Question: I want to move a text of 'label' from left to right or vice versa. Means I am finding alternative to 'marquee' tag here. Is there any solutions for this.

'''
-(UIView*)otherView:(UIView *)oview
{ // backgroundImgLogin
UIImageView *backgroundImgLogin=[[UIImageView alloc]initWithFrame:CGRectMake(0, 0, oview.frame.size.width, oview.frame.size.height)];
backgroundImgLogin.image=[UIImage imageNamed:@"green-Home1.jpg"];
[oview addSubview:backgroundImgLogin];
//welcome Label
UILabel *welcomeLabel=[[UILabel alloc]initWithFrame:CGRectMake(15,45+45+18, 1, 35)];
[welcomeLabel setText:@"Please enter your login ID and password to continue"];
[welcomeLabel setTextColor:[UIColor whiteColor]];
[welcomeLabel setFont:[UIFont fontWithName:@"Helvetica" size:20]];
[welcomeLabel sizeToFit];
[oview addSubview:welcomeLabel];
return oview;
}
'''
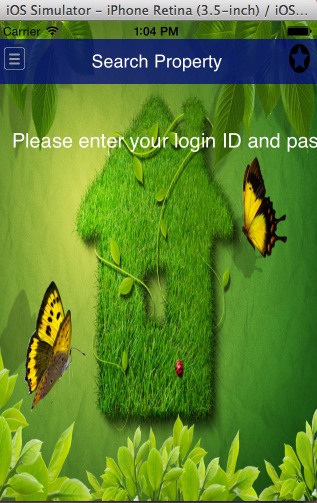
Answer: I think that the solution is not too complicated because you have to consider that a scrolling is a translation on the x-axis by an arbitrary value.
It means that step by step, maybe with an UIView animation, you have to add (scroll to the right side of the graphic context) an arbitrary value to the current x value of your label and subtract it if you want to move on the left.
If you want you can download the complete source code of an objective-c marquee implementation here
<URL>
I paste here an obj-c method that (I hope!) can help you.
-(void)scrollContentView:(UIView*)content toDirection:(L3SDKMarqueeDirection)direction withSpeed:(float)speed{
'''
CGRect newFrame;
CGRect resetFrame;
//defines the amount of the translation (scrolling) to the x axis
int xProgression=15;
float newX=0;
float resetX=0;
switch (direction) {
case L3SDKMarqueeDirectionLeft:
//if the scrolling happens to the left, to define a new translate frame
//we have to subtract the translation amount (xProgression) from the current x position
newX=content.frame.origin.x-xProgression;
//when the scroll will be completed (out of the left side) we have to restart
//the scrolling from the right side
resetX=self.frame.size.width;
break;
case L3SDKMarqueeDirectionRight:
//if the scrolling happens to the right, to define a new translate frame
//we have to add the translation amount (xProgression) from the current x position
newX=content.frame.origin.x+xProgression;
//when the scroll will be completed (out of the right side) we have to restart
//the scrolling from the left side
resetX=self.frame.origin.x-content.frame.size.width;
break;
default:
break;
}
//defines the scrolling frame
newFrame=CGRectMake(
newX,
content.frame.origin.y,
content.frame.size.width,
content.frame.size.height
);
//this frame will be applied to the content view to restart the scolling
//on the opposite side
resetFrame=CGRectMake(
resetX,
content.frame.origin.y,
content.frame.size.width,
content.frame.size.height
);
//defines an animation
[UIView animateWithDuration:speed
delay:0.0
options:UIViewAnimationOptionCurveLinear
animations:^{
content.frame =newFrame;
}
completion:^(BOOL finished){
BOOL isResetFrame=NO;
//checks if the scrolling is completed on the right/left side
// and restart the scrolling on the opposite side
switch (direction) {
case L3SDKMarqueeDirectionRight:
if (content.frame.origin.x >=self.frame.size.width) {
isResetFrame=YES;
}
break;
case L3SDKMarqueeDirectionLeft:
if ((content.frame.origin.x+content.frame.size.width)<=-self.frame.origin.x) {
isResetFrame=YES;
}
break;
default:
break;
}
if (isResetFrame) {
content.frame = resetFrame;
}
//recursive call
[self scrollContentView:content toDirection:direction withSpeed:speed];
}];
'''
}